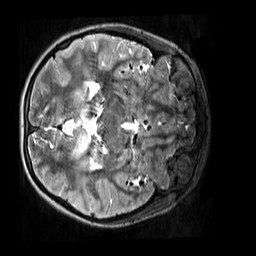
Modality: T2w
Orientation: axial
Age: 10
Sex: male
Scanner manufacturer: siemens
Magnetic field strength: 3 T
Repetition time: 3.2 s
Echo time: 0.408 s